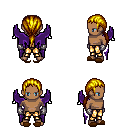
a pixel art fantasy rpg character, male body template, human, dark skin, purple wings, gold greaves, blonde ponytail hairstyle, metal gloves, brown slippers, four views (front, back, left, right), 2x2 character sprite sheet, small pixel art, hard edges, no anti-aliasing